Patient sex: F
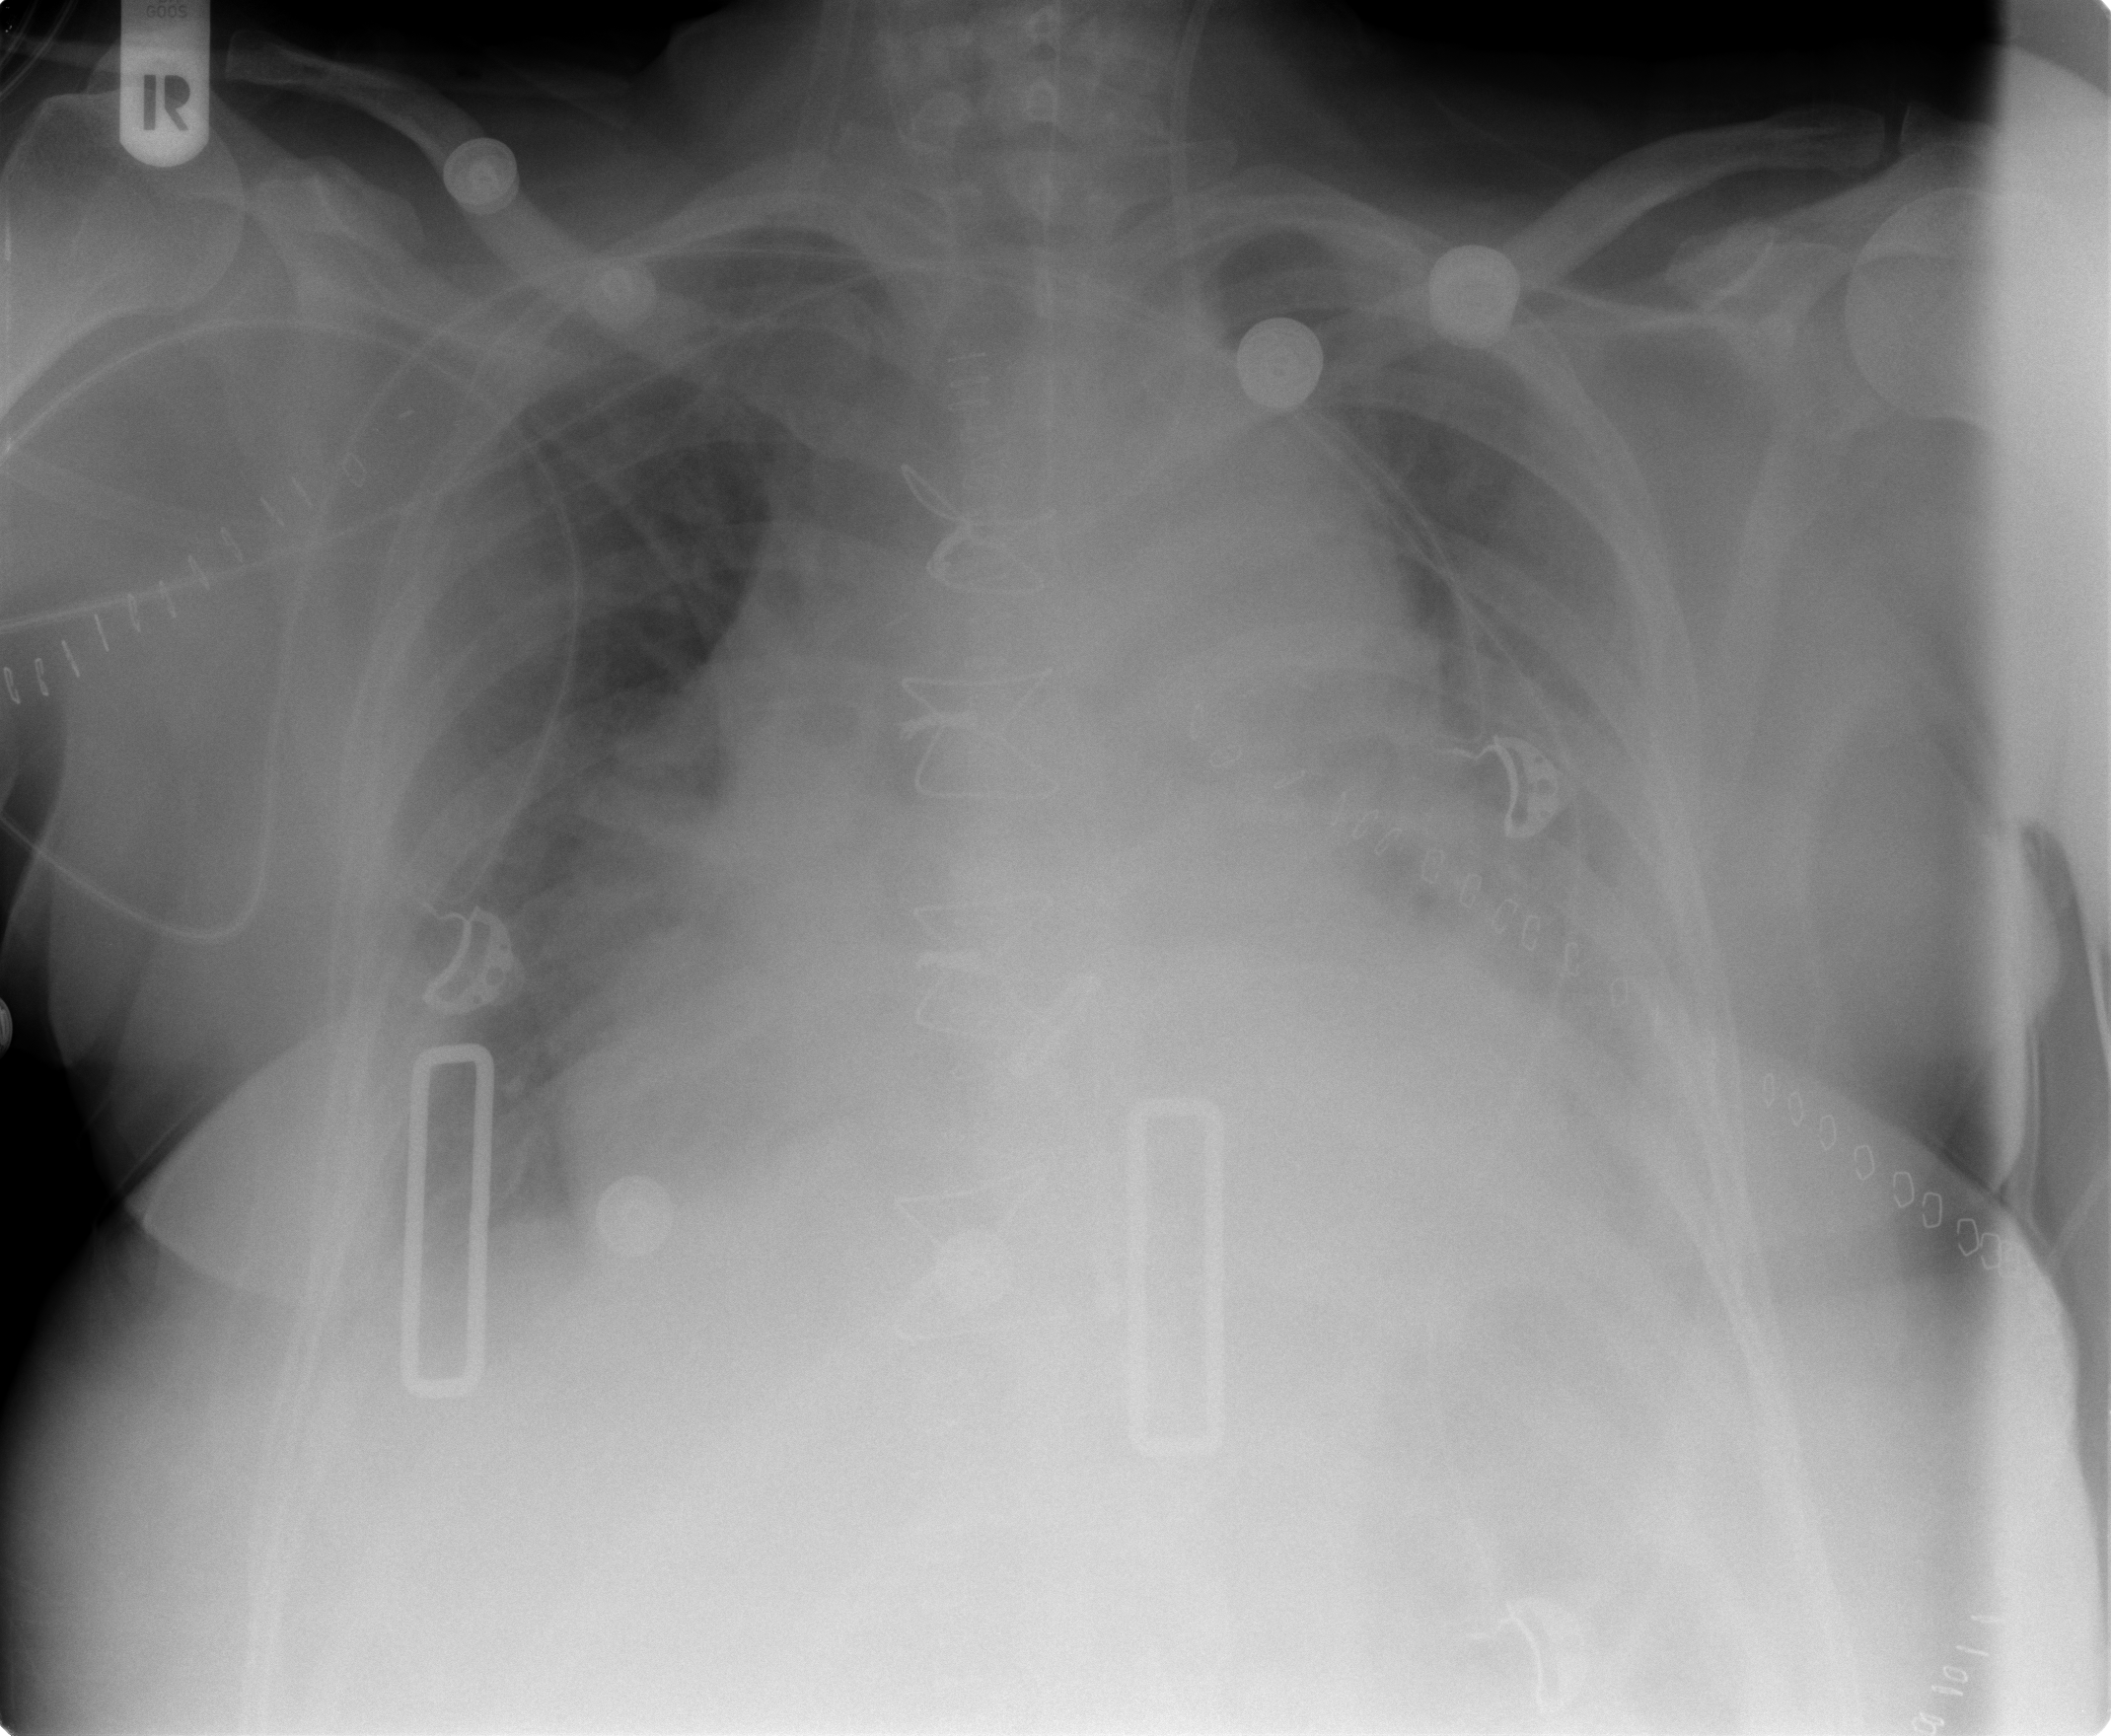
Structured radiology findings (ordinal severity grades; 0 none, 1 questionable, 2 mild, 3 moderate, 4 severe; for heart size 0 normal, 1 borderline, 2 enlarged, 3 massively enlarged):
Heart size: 2
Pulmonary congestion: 2
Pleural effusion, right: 0
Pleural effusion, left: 1
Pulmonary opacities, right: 1
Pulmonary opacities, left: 1
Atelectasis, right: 2
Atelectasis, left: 2